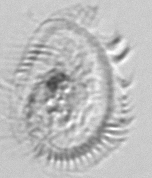
Label: Pleuronema